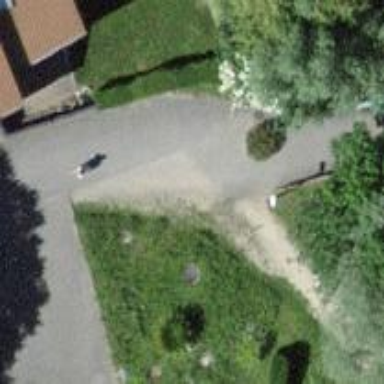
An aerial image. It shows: Bollard barrier.